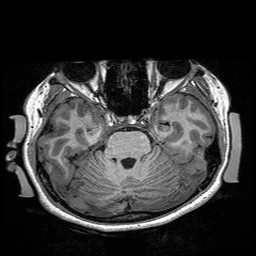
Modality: T1w
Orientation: coronal